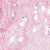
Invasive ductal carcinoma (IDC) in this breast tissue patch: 0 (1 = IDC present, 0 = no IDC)